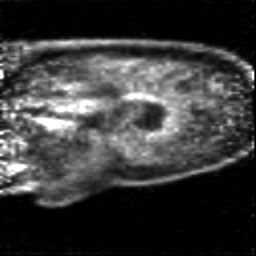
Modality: PET
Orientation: sagittal
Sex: male
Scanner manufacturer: siemens